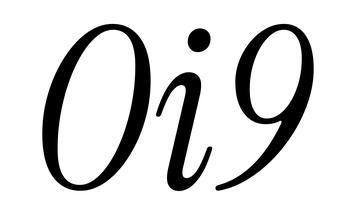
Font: InstrumentSerif-Italic